Question: What device is listed?
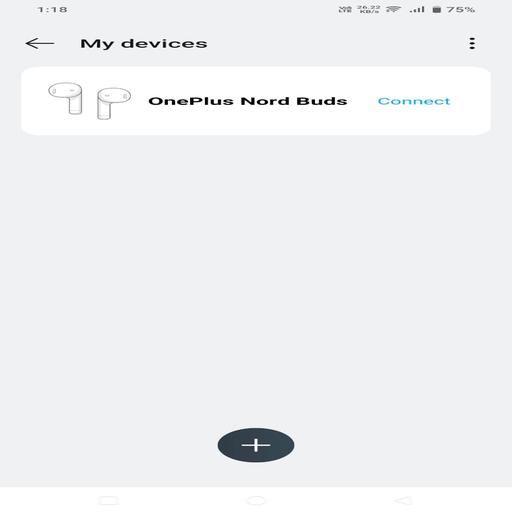
Answer: OnePlus Nord Buds